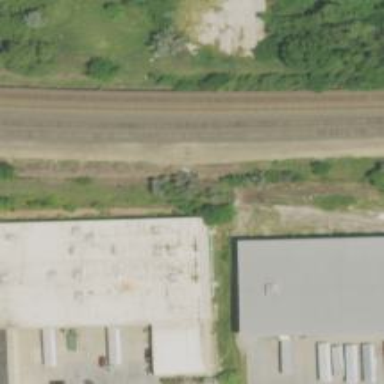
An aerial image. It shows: Railway turnout on the right side.